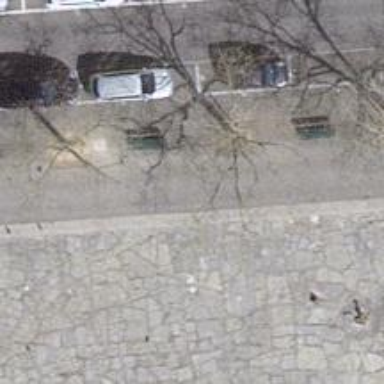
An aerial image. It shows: Bench.